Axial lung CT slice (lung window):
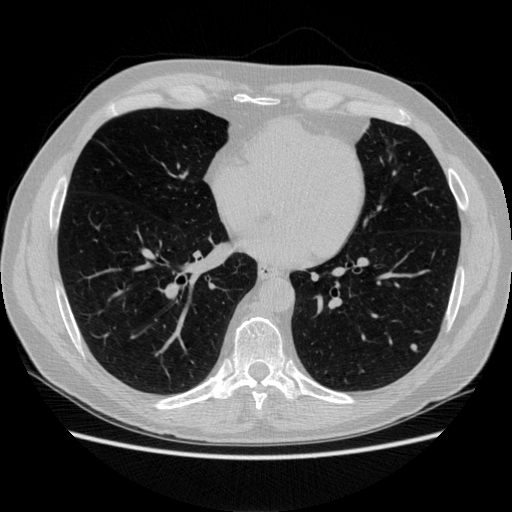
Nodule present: yes
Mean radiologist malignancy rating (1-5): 2.667